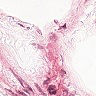
Metastatic tissue present: no